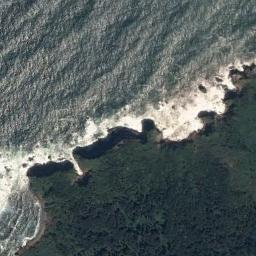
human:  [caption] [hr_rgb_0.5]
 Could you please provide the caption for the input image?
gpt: The type of beach is rocky coast and dense green plants are on the beach .

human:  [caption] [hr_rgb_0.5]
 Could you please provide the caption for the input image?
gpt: There is a clear coastline between the trees and the seawater .

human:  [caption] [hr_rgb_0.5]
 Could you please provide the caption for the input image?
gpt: Sparkling ocean and irregular waves and greenery .

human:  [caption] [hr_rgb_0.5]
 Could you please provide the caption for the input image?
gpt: The sea was rough by the beach .

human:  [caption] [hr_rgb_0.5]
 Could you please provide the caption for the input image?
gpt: The grass is beside the beach .